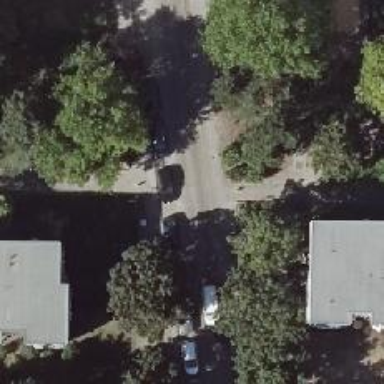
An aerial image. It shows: Residential road with concrete surface and sidewalks on both sides.